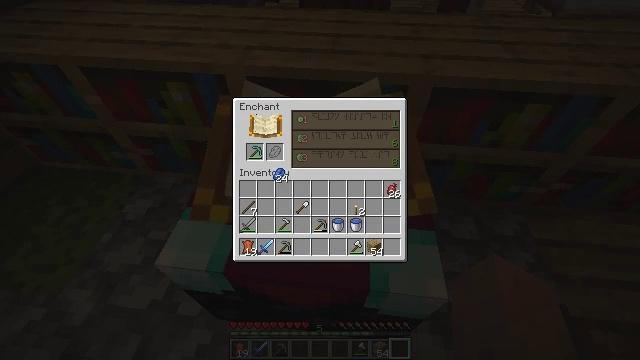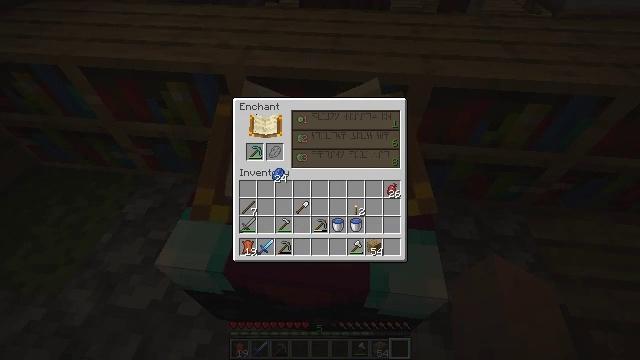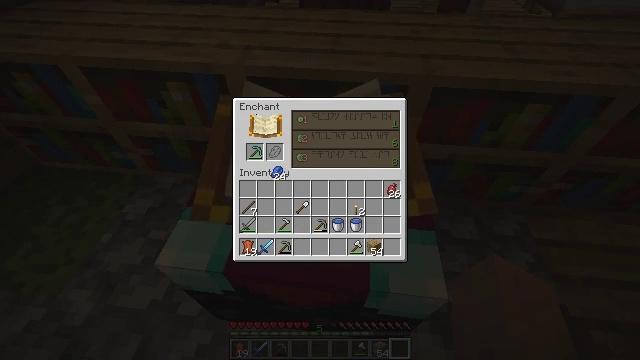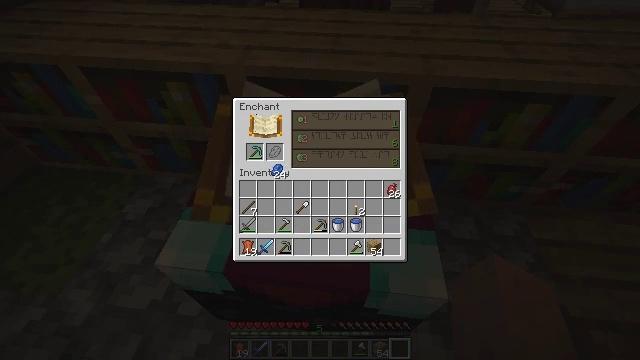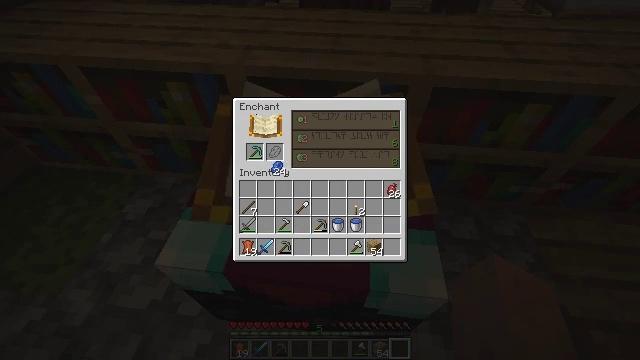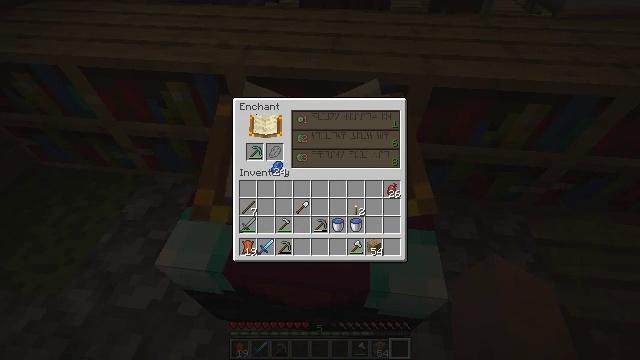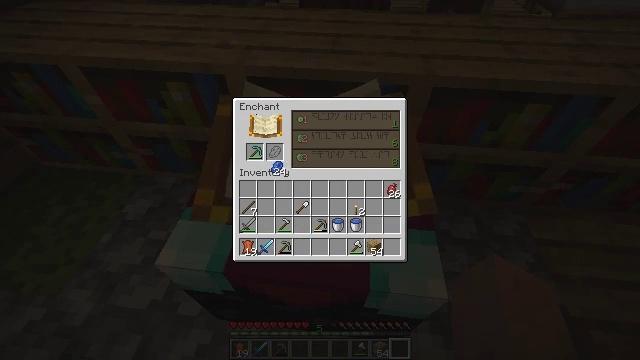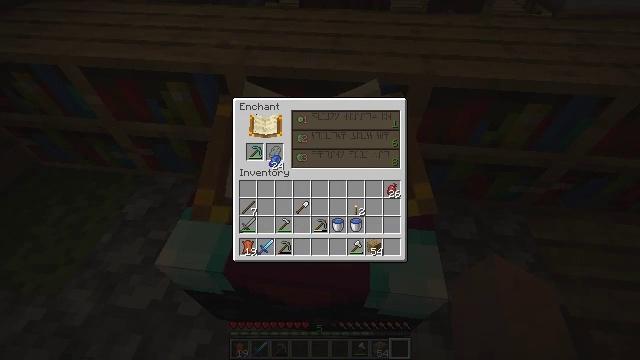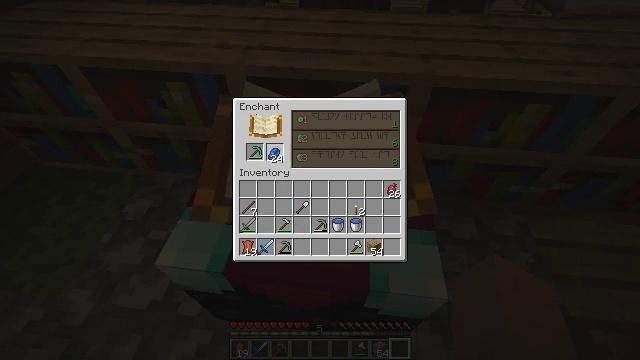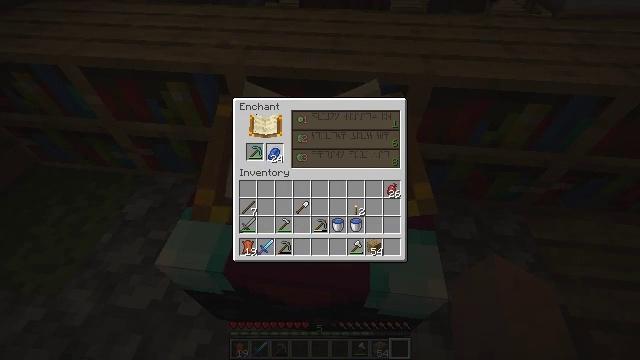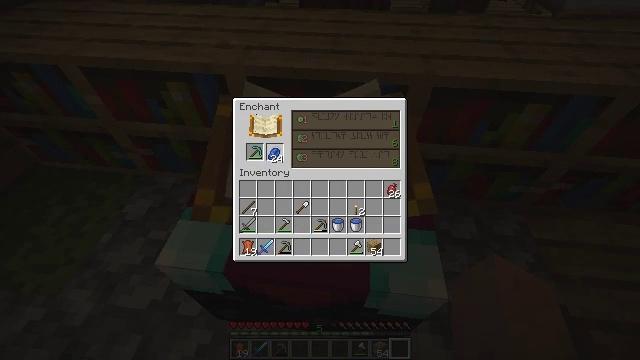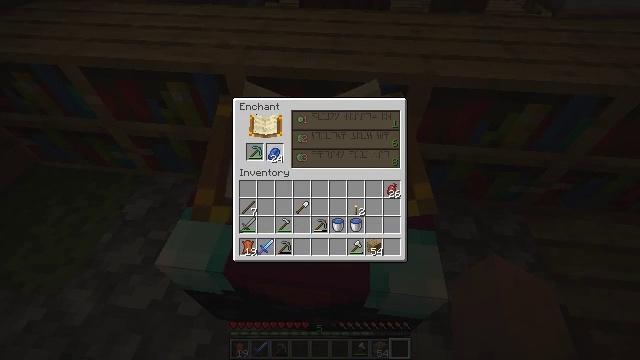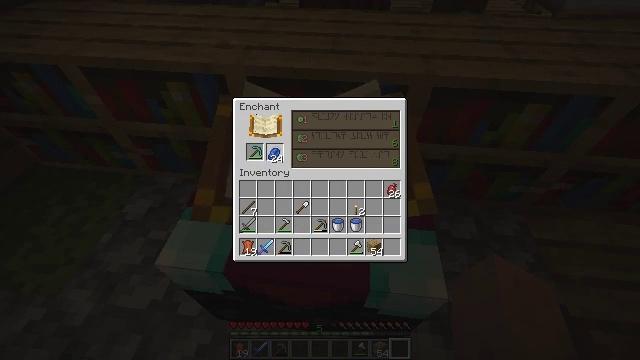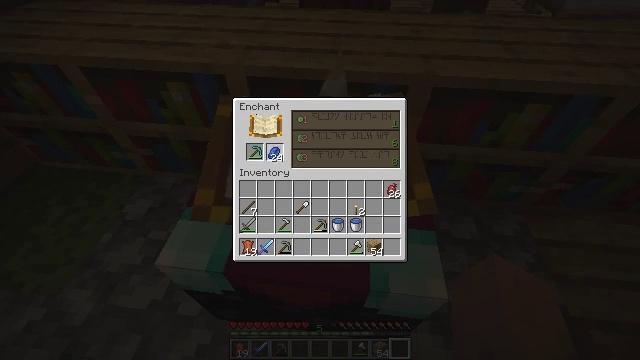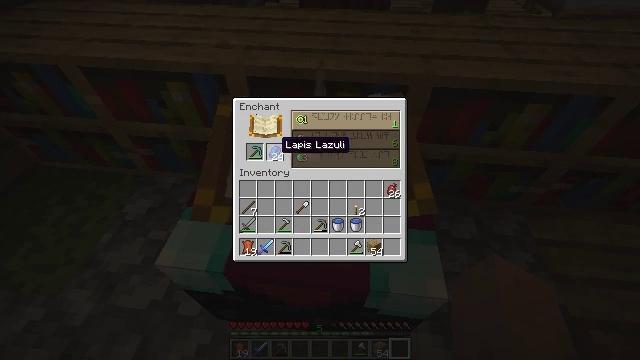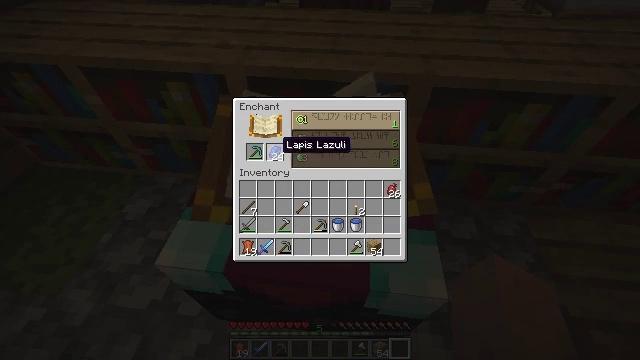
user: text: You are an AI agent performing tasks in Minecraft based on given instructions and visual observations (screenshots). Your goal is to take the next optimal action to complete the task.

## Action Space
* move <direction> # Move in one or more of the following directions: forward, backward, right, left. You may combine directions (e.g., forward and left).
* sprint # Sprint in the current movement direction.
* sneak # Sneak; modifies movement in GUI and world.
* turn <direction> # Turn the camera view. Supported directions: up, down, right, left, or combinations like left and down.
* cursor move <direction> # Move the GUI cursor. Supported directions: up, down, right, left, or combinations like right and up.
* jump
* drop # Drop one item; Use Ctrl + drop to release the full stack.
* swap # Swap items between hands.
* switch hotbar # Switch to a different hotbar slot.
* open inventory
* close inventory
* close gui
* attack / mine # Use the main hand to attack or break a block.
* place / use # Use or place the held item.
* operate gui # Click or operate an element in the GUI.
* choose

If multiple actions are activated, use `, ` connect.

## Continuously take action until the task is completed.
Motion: motion action
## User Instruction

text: Collect books by breaking the bookshelf.
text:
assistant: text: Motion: no_op
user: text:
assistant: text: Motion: no_op
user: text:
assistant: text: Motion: no_op
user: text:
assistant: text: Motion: no_op
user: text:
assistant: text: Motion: no_op
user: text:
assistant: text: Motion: no_op
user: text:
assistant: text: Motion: no_op
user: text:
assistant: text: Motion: cursor move up
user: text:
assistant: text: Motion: no_op
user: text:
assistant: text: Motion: no_op
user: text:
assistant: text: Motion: operate gui
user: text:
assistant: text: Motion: operate gui
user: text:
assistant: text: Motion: operate gui
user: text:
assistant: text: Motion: no_op
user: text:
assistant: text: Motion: no_op
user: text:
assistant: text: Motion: cursor move right
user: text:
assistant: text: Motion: cursor move right
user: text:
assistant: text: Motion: cursor move right
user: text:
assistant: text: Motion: cursor move right
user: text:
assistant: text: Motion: cursor move right
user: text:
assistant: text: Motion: no_op
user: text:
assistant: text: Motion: cursor move right
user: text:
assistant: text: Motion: no_op
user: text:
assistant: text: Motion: cursor move right
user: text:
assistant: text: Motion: no_op
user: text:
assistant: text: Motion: no_op
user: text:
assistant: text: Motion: no_op
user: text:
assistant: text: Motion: cursor move up
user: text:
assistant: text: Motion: cursor move up
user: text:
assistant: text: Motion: no_op